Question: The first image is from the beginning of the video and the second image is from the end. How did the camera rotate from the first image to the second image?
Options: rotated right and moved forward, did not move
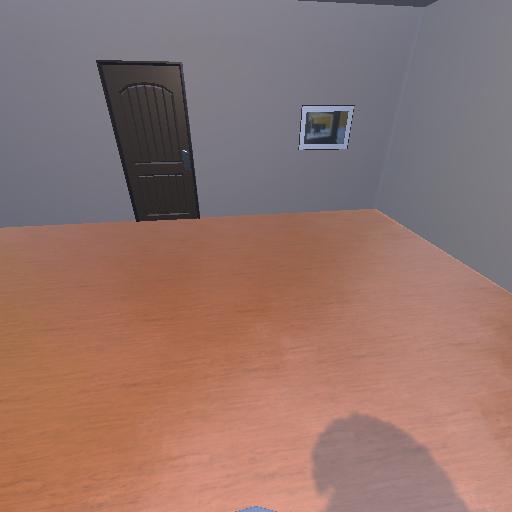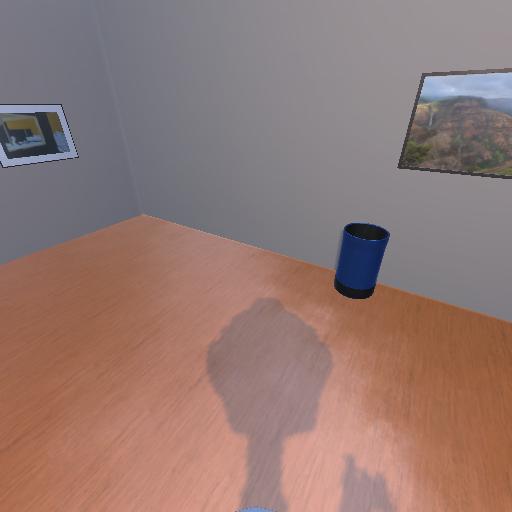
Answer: rotated right and moved forward